Question: I'm using PictureCallback to capture an image. And its working fine. But In HTC Desire S its not returning proper data. It returns a corrupted image like the following one

Here is the code that i used
'''
PictureCallback cameraPictureCallbackJpeg = new PictureCallback() {
@Override
public void onPictureTaken(byte[] data, Camera camera) {
FileOutputStream outStream = null;
try {
// write to local sandbox file system
// outStream =
// CameraDemo.this.openFileOutput(String.format("%d.jpg",
// System.currentTimeMillis()), 0);
// Or write to sdcard
outStream = new FileOutputStream(String.format(
"/sdcard/%d.jpg", System.currentTimeMillis()));
outStream.write(data);
outStream.close();
Log.e("error", "onPictureTaken - wrote bytes: " + data.length);
} catch (FileNotFoundException e) {
e.printStackTrace();
} catch (IOException e) {
e.printStackTrace();
} finally {
}
}
'''
I must tell you that I've used other methods to convert the data into a bitmap. Thanks in advance. I'm stuck here. Any help will be appreciated.
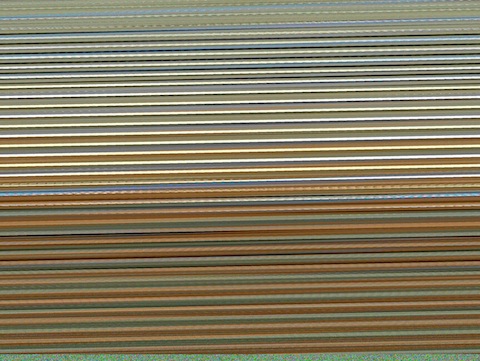
Answer: It is because you are not using one of the supported image sizes.
Here is how you can get those.
'''
Parameters params = camera.getParameters();
List<size> sizes = params.getSupportedPictureSizes();
'''
EDIT: This is how you set the picture size:
'''
Camera.Parameters params = camera.getParameters();
params.setPictureSize(int width, int height);
try {
camera.setParameters(params);
} catch (Exception e) {
Log.e(TAG, "set parameters failed");
}
'''